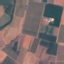
Land use / land cover class: PermanentCrop